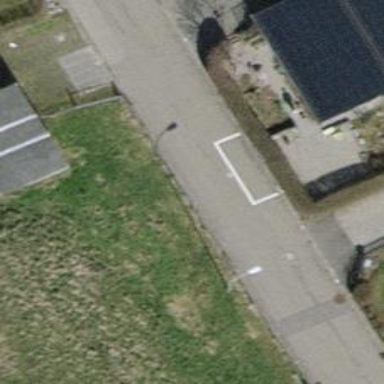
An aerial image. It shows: Residential road with asphalt surface and parallel parking lane on the left side.